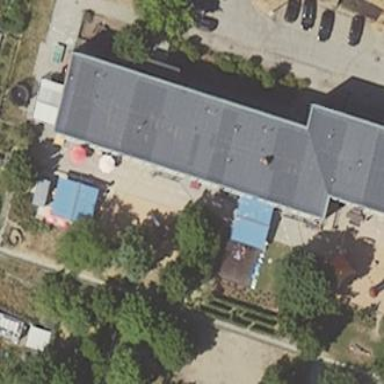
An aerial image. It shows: Kindergarten building.